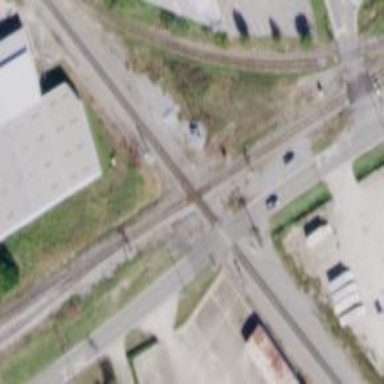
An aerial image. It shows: Railway crossing.